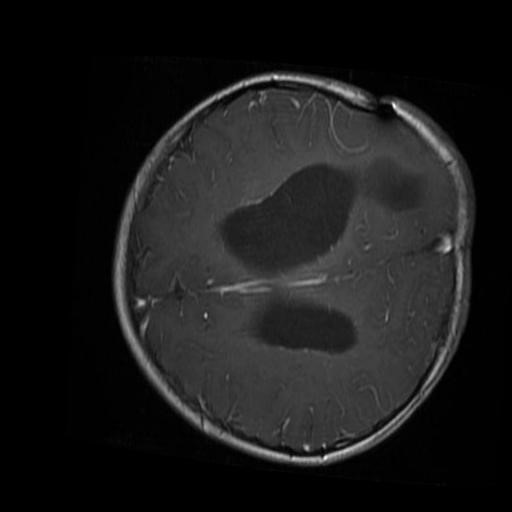
Label: brain_glioma